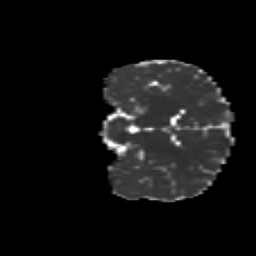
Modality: MD
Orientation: coronal
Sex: male
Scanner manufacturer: siemens
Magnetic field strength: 3 T
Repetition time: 5 s
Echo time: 0.071 s